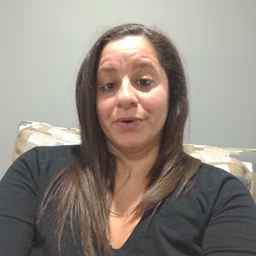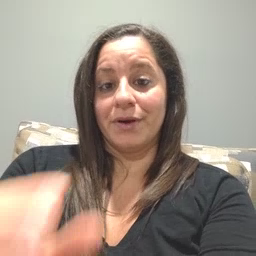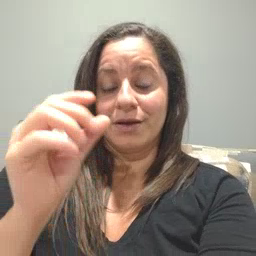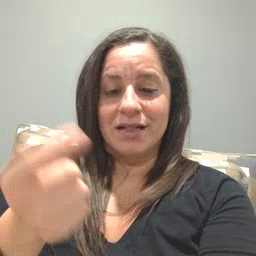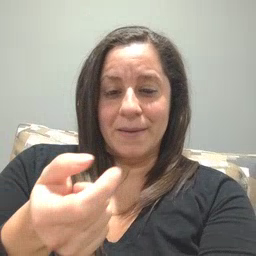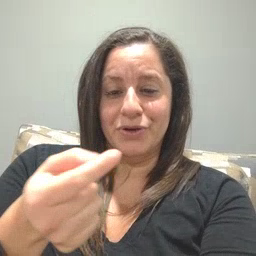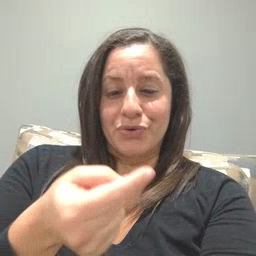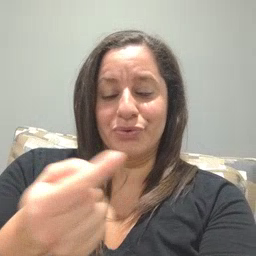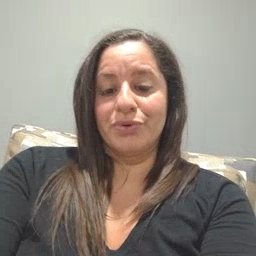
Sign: owie